Question: I am trying to add three Bar button items using Flexible Space bar but the changes are not getting reflected in simulator. . I have pinned the navigation bar to bottom, left and right

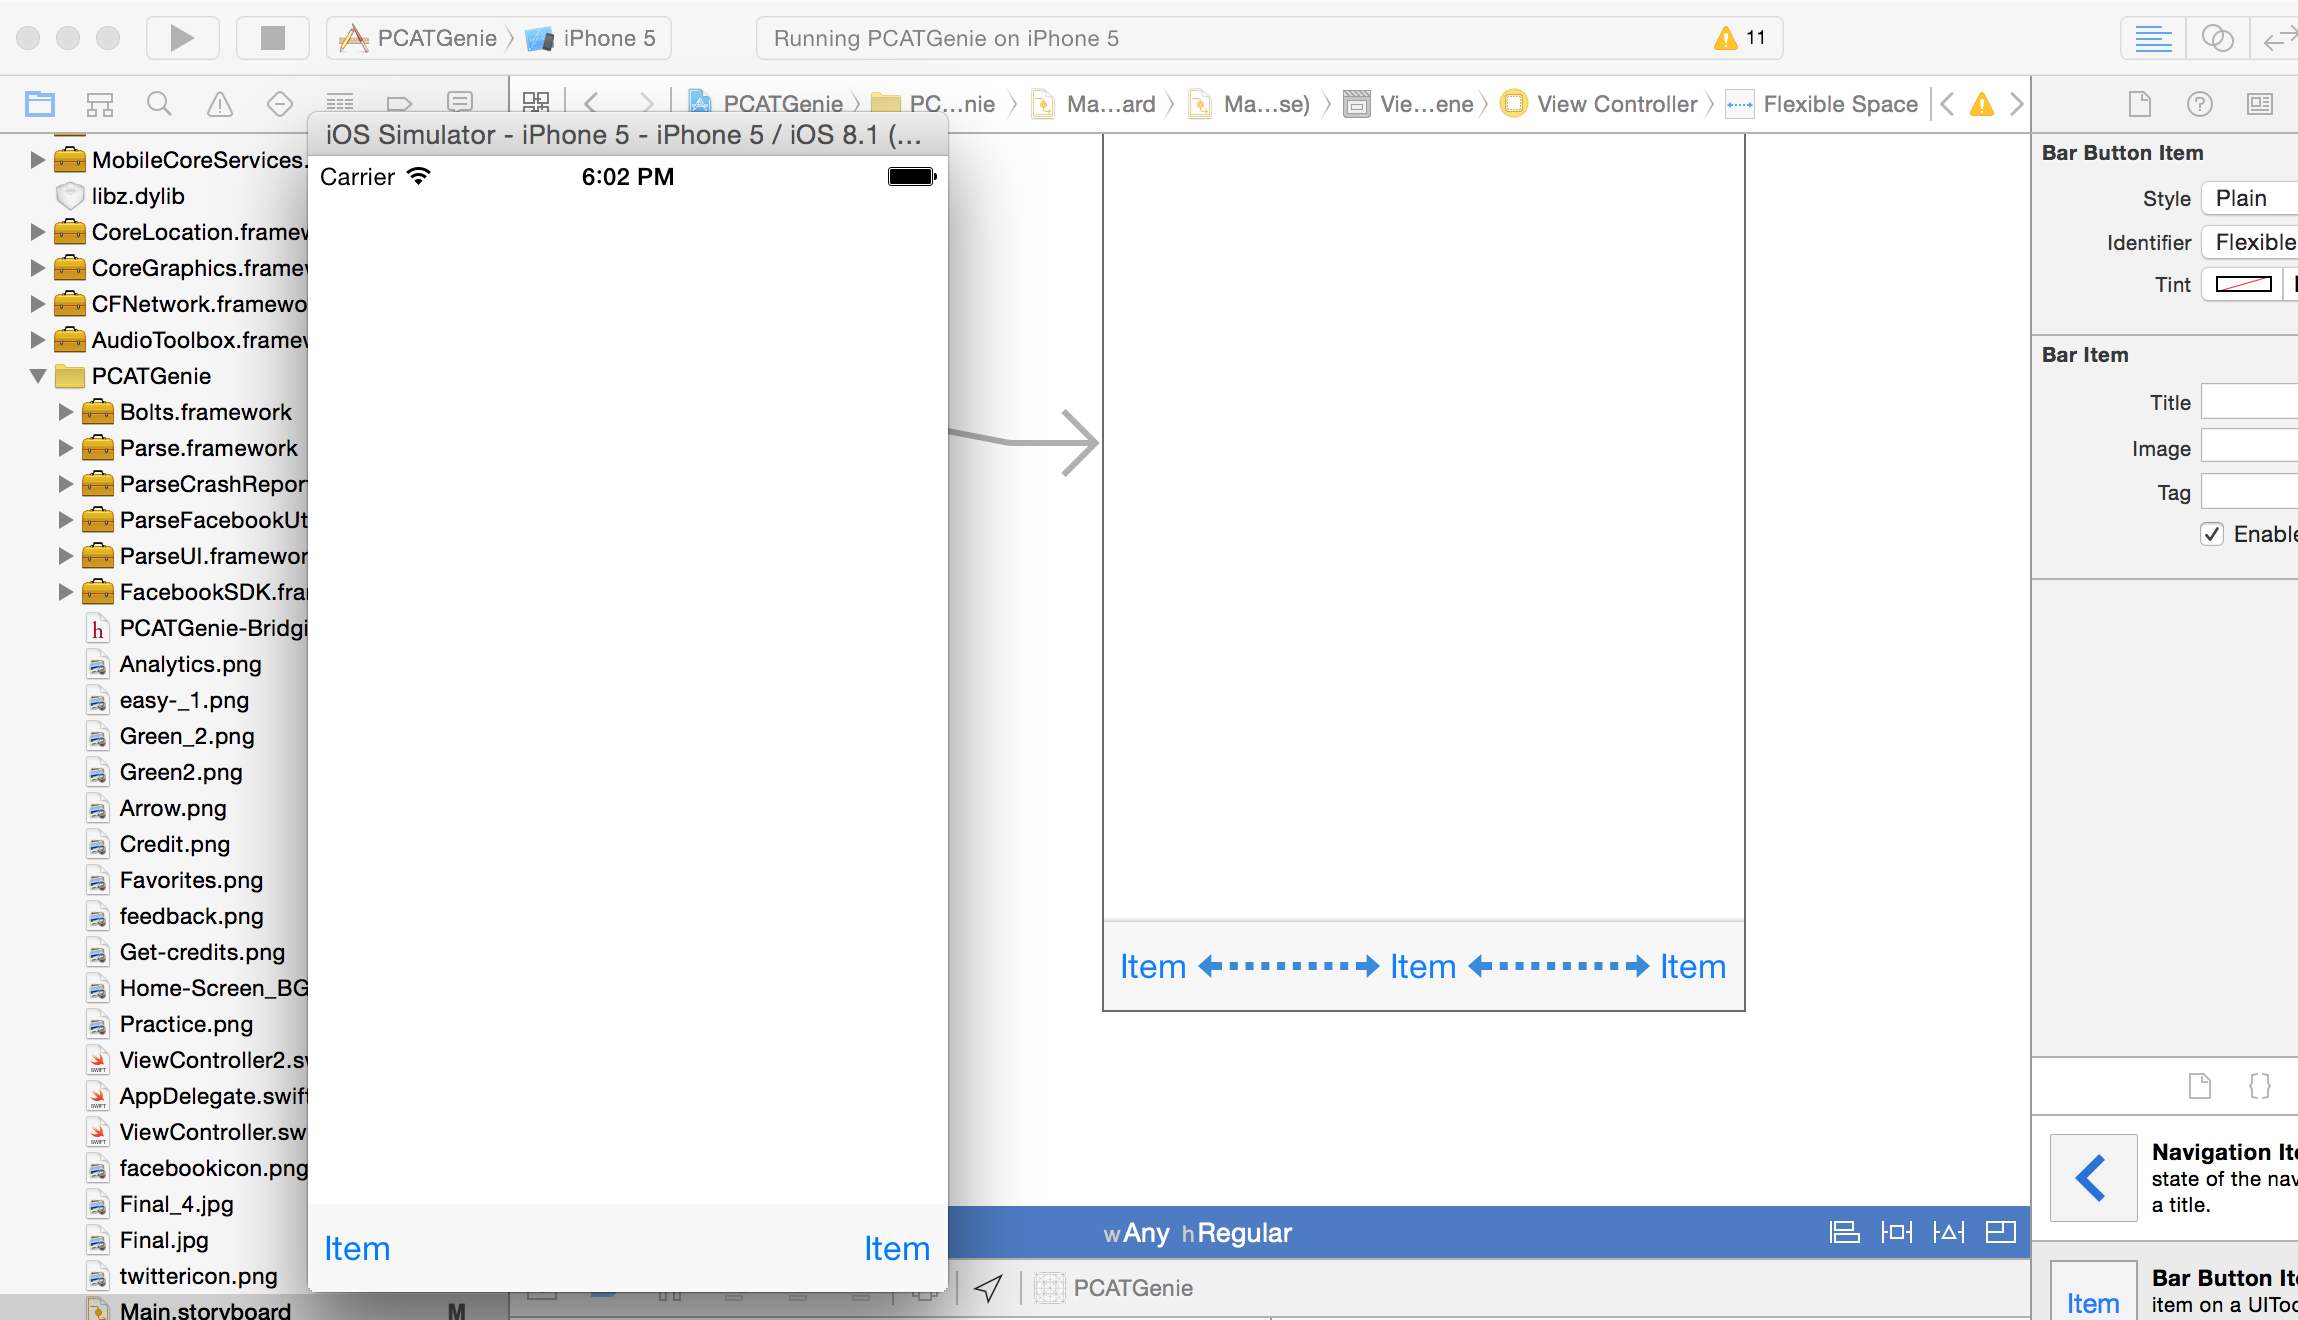
Answer: If you use size class and auto layout, add constraints between your toolbar and the View: leading space = 0, trailing space = 0, bottom space = 0, heigh fixed.
You can add as much toolbar items as you wish until you have no space.